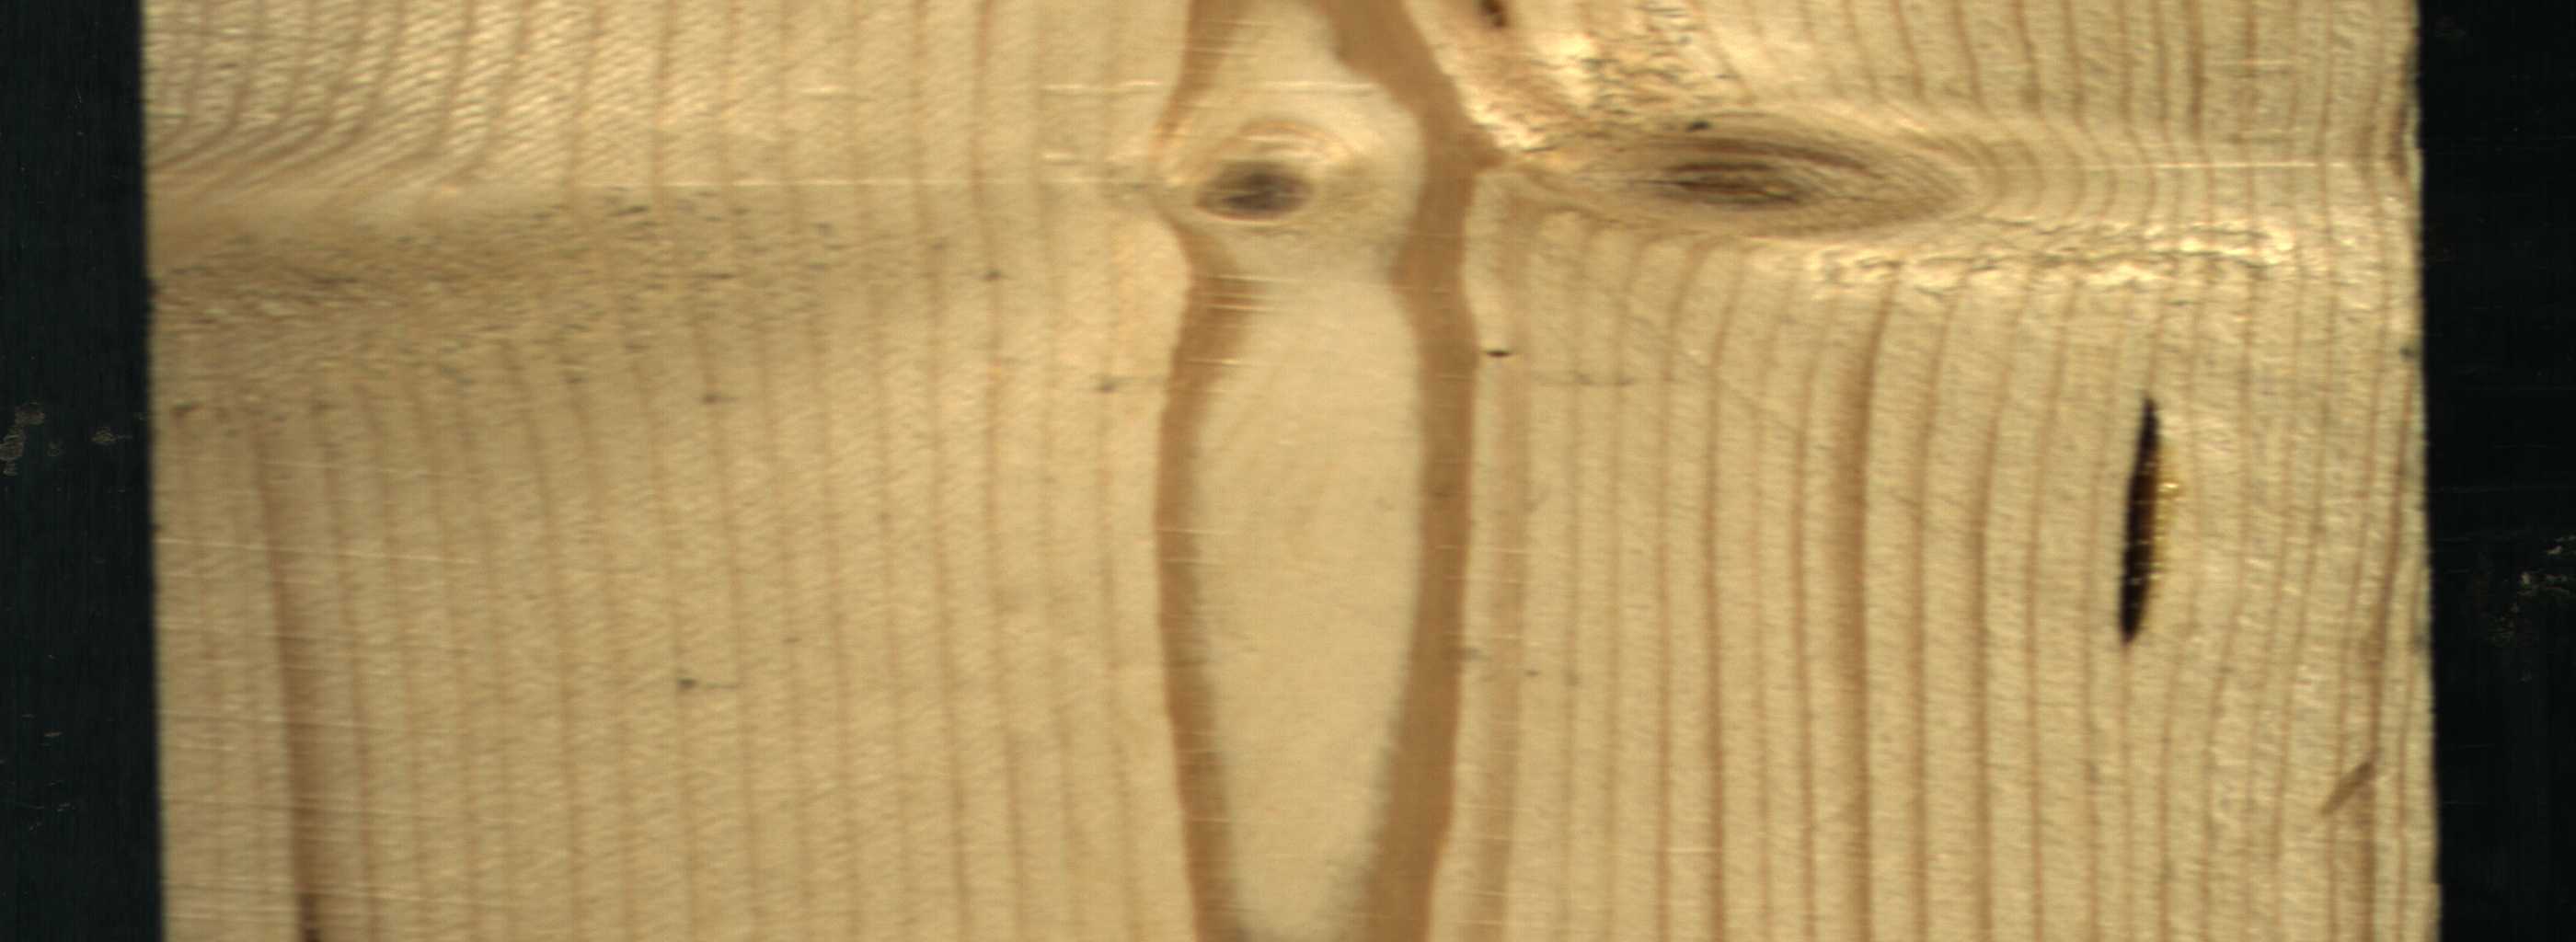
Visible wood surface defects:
resin
resin
Live_Knot
Live_Knot